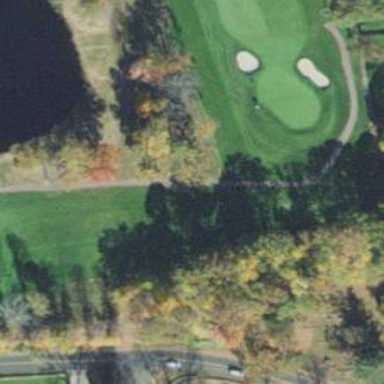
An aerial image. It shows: Path for both road and golf.